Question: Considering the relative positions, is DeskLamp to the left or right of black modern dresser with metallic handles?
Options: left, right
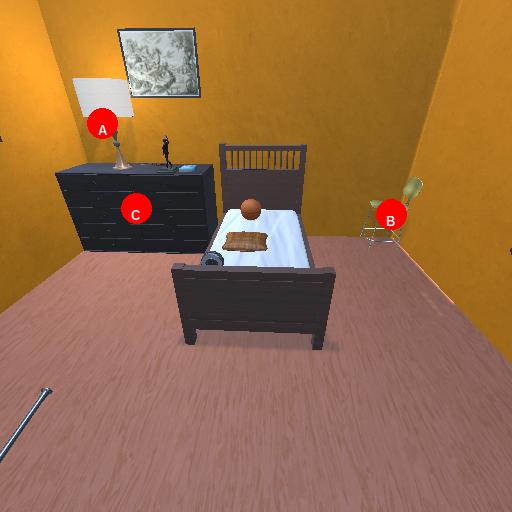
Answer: left